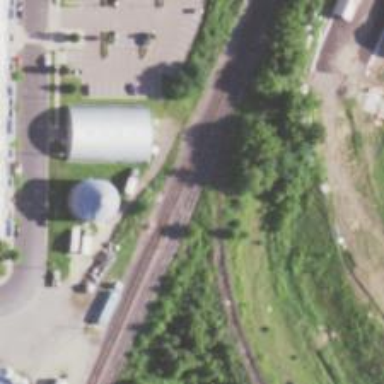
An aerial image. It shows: Railway siding with rails.